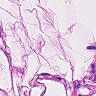
Metastatic tissue present: no